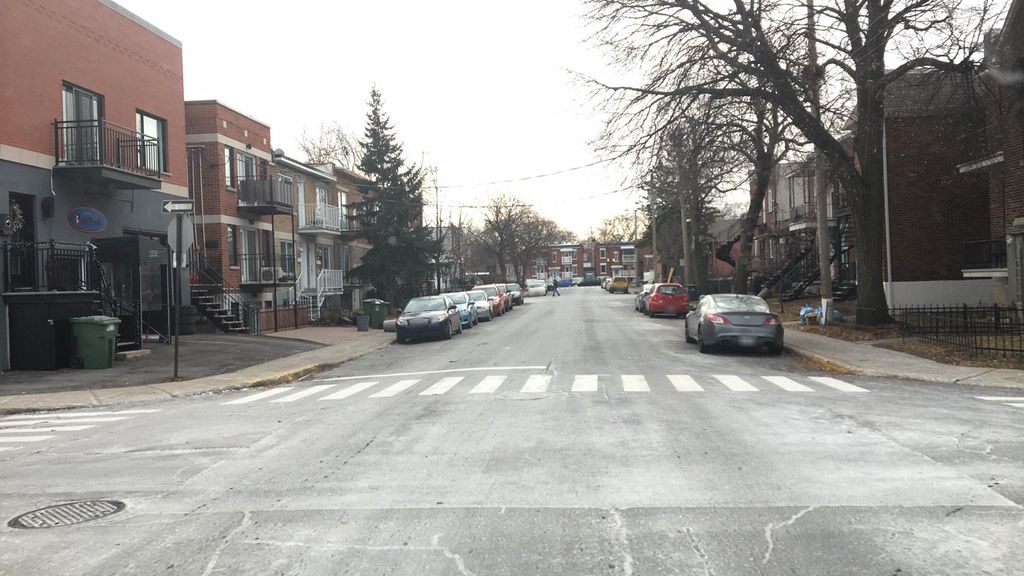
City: montreal